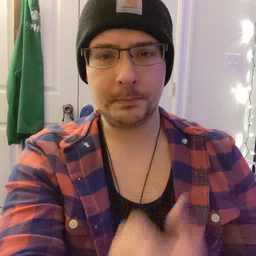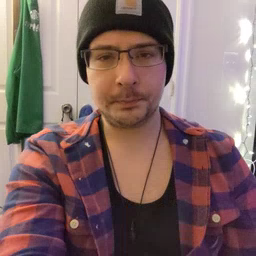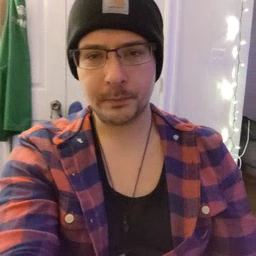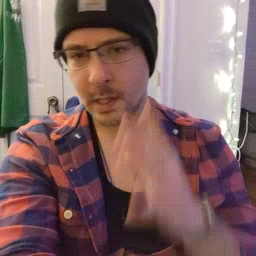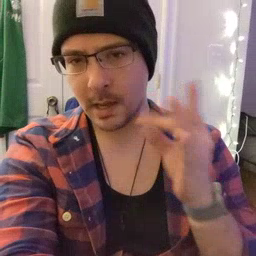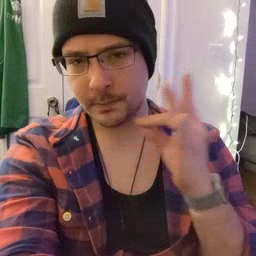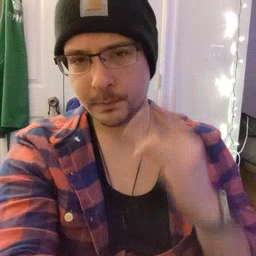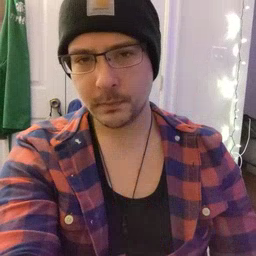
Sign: cat